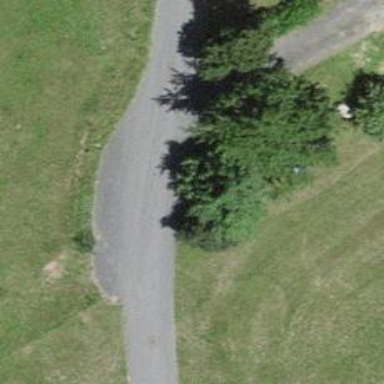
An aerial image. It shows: Passing place on the road.